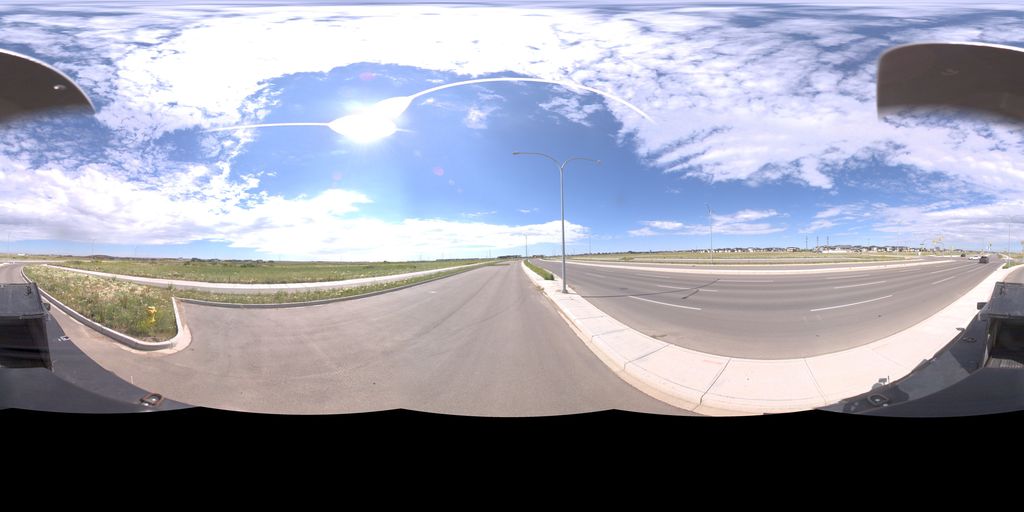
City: saskatoon